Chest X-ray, AP view. Patient: 13 years old, sex M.
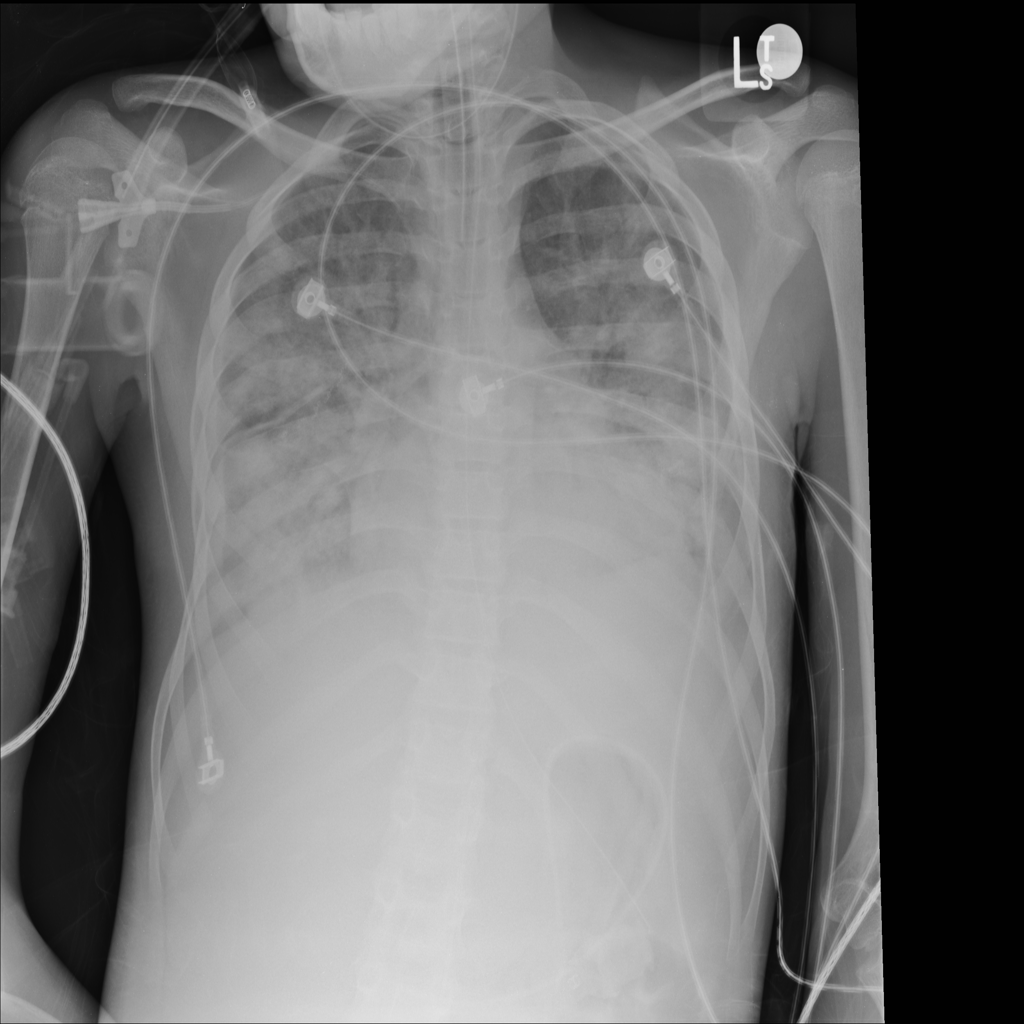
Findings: Infiltration